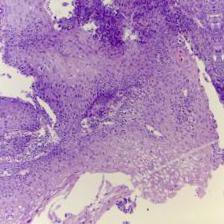
Diagnosis: OSCC